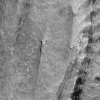
Atmospheric dust classification: not_dusty